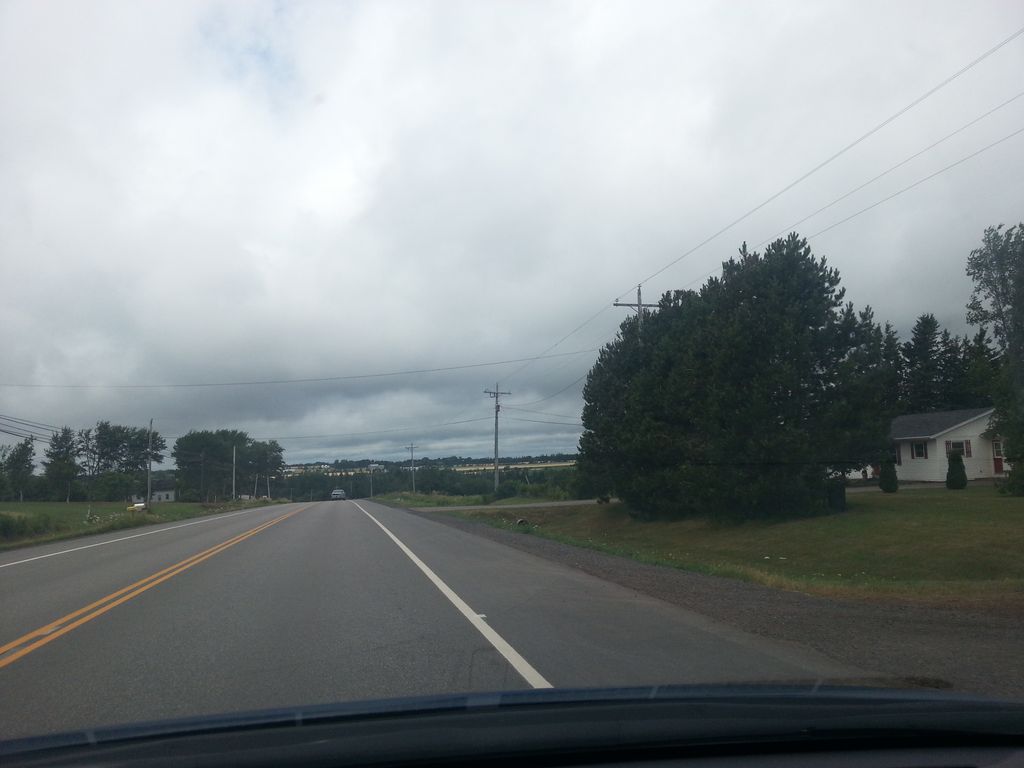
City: charlottetown